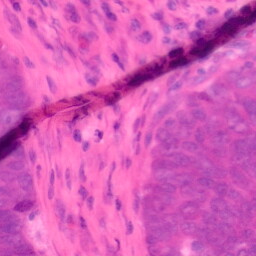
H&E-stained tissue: Colon